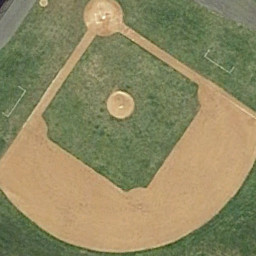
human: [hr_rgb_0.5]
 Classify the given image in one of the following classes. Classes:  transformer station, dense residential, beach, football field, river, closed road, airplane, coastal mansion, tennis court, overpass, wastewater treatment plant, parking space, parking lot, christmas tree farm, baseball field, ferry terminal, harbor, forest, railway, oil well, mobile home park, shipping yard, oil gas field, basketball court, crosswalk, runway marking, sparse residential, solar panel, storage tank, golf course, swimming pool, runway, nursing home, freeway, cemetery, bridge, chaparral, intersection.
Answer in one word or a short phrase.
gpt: baseball field